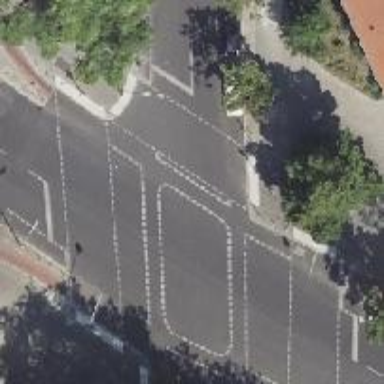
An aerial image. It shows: Footway crossing equipped with traffic signals.